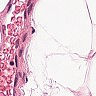
Metastatic tissue present: no